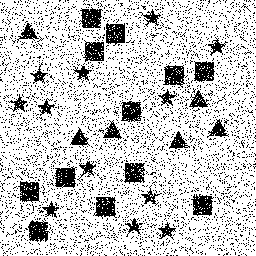
Squares: 12
Triangles: 6
Stars: 12
Total shapes: 30